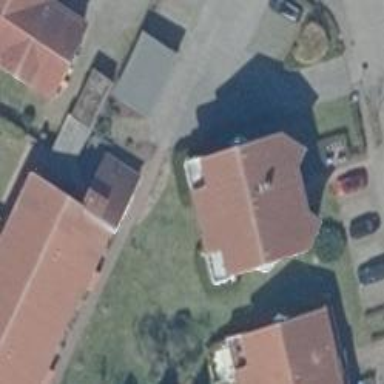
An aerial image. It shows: Building with hipped roof shape.